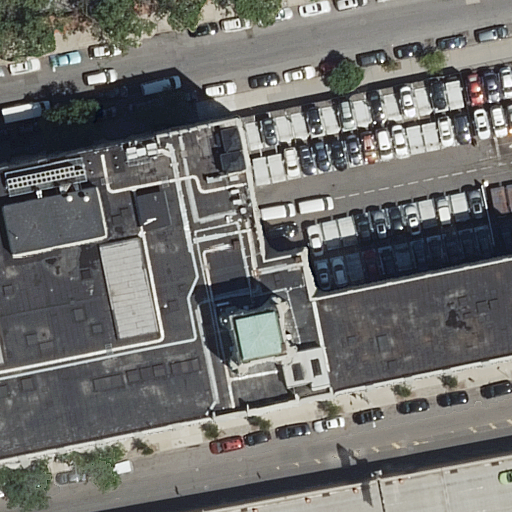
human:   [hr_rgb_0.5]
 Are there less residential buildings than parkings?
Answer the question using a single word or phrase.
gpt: no

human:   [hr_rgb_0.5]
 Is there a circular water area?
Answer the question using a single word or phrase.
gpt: no

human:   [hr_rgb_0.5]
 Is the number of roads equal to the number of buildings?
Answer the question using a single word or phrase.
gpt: no

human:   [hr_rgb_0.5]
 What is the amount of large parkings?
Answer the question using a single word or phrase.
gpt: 1

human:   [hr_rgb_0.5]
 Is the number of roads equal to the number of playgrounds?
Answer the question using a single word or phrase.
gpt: no

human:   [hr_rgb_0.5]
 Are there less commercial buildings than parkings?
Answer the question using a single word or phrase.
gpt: yes

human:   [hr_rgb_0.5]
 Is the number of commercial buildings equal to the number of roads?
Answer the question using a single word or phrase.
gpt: no

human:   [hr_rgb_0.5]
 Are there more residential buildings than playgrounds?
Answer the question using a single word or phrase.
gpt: no

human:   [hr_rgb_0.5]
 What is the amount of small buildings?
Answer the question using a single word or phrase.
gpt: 0

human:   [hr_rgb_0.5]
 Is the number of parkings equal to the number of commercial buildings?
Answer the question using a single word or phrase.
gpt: no

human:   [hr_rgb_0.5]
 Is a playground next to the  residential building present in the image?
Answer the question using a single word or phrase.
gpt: yes

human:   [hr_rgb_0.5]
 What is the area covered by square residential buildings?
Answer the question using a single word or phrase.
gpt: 0m2

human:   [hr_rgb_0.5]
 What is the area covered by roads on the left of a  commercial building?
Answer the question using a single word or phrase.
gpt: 0m2

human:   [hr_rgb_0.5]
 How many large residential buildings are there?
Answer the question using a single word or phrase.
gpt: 1

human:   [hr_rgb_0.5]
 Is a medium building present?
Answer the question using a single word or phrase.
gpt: no

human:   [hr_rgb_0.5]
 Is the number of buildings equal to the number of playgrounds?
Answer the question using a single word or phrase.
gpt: yes

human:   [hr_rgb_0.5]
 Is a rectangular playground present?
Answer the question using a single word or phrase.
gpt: yes

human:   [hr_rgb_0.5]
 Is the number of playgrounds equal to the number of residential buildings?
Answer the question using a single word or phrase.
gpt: yes

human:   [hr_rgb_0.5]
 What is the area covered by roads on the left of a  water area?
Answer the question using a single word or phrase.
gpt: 0m2

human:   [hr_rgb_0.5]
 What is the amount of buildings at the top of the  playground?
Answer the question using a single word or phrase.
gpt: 0

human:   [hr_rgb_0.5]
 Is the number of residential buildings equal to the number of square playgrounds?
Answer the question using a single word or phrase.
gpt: no

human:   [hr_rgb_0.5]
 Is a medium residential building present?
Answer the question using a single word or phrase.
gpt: no

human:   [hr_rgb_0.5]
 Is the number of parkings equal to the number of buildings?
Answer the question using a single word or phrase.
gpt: yes

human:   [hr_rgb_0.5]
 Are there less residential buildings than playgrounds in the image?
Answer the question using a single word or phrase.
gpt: no

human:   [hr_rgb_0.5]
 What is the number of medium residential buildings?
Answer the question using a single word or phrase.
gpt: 0

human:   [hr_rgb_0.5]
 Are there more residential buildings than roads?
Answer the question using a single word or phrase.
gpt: no

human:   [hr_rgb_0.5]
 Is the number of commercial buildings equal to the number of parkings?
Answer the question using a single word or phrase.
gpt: no

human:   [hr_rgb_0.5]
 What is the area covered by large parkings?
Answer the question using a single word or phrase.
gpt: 1875m2

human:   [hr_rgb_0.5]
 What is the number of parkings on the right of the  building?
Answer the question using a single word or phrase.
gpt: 0

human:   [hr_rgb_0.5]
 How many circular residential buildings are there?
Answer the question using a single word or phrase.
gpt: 0

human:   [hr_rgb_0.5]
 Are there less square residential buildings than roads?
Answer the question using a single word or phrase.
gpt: yes

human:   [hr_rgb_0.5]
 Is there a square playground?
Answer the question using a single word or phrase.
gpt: no

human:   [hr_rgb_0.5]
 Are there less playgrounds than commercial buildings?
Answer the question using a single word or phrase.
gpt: no

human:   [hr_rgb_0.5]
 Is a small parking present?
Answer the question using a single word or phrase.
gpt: no

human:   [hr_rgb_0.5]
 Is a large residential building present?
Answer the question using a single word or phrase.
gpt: yes

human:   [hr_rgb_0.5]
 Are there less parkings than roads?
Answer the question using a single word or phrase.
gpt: yes